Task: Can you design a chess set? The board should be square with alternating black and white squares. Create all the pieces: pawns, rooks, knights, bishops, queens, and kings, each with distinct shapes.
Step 1964:
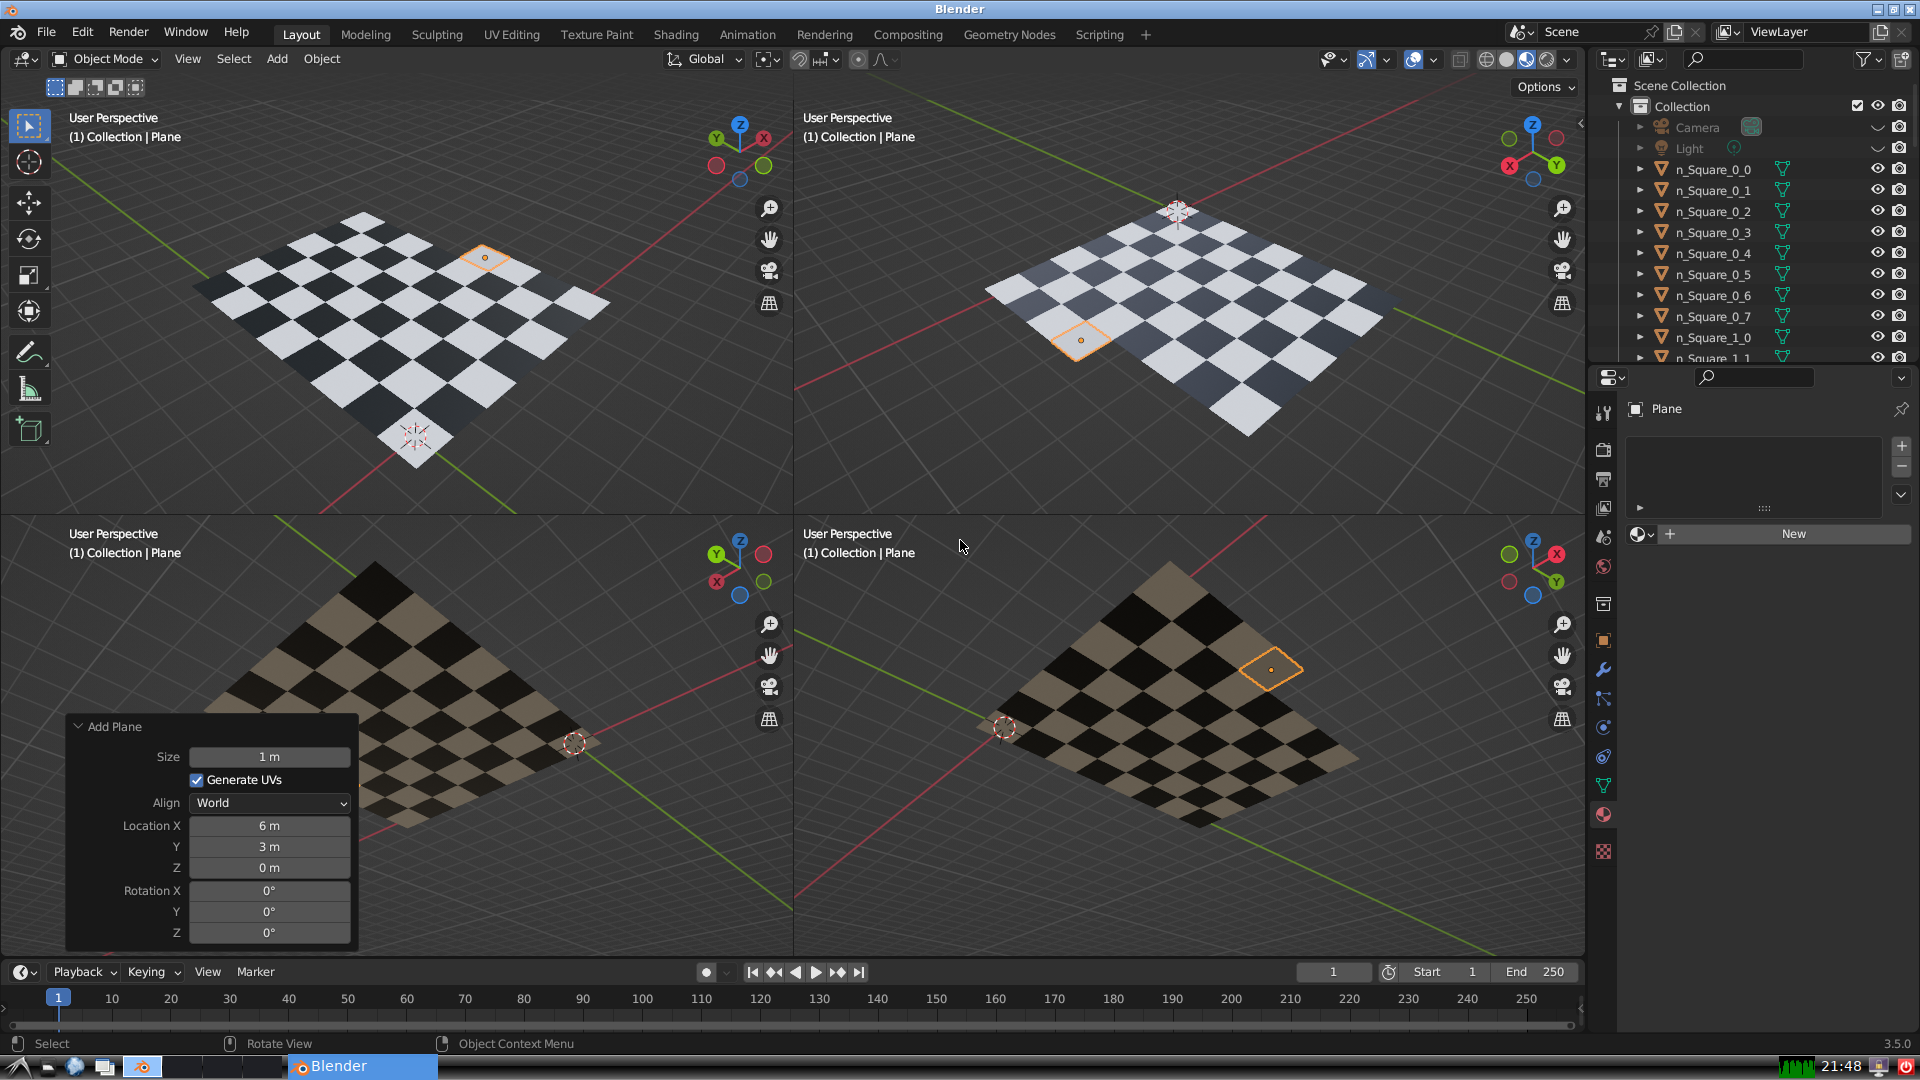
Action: {"key_press": ['Ctrl, Home']}